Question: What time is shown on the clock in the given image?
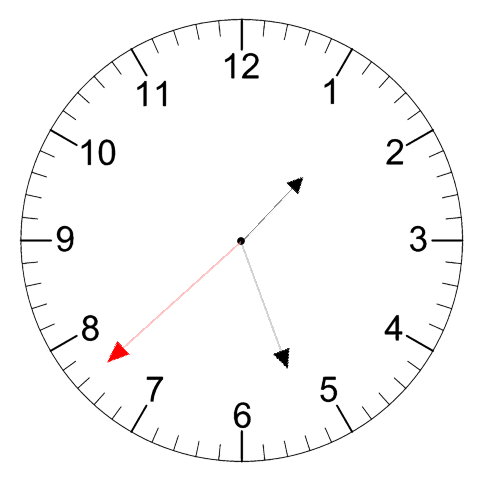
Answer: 01:26:38